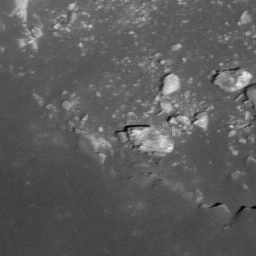
Pit: Copernicus LB2
Host crater: Copernicus
Host type: impact_melt
Lunar coordinates: latitude 10.059, longitude 339.804